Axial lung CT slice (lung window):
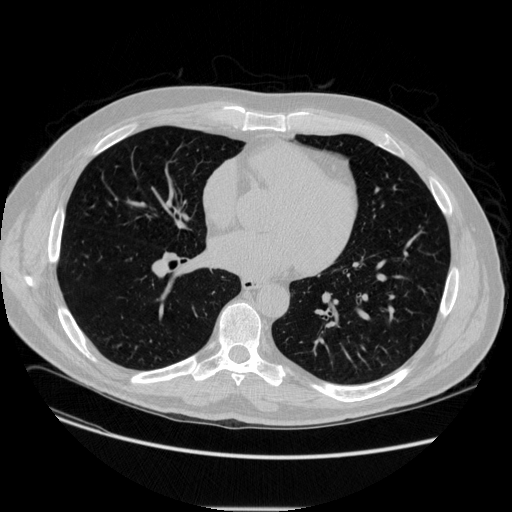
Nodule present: no